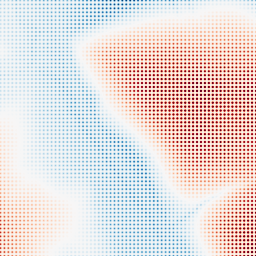
Category: trend_removal
Decomposition family: polynomial_high
Decomposition parameters: degree: 4
Upsampling method: sinc_hamming
Upsampling parameters: scale: 8
kernel_size: 4
Upsampling scale: 8